Question:
I am developing a website in which a am facing height auto problem .here is my <URL> ,where you can see the problem on left side menu when i click on "Dentists" category the sliding menu goes down but page height is not increasing auto as well.i kept height auto of my page still its not working.
if anyone have this solution then let me know as soon as possible ?
Here is my code which i am using for it :
'''
<script type='text/javascript' src='js/jquery.cookie.js'></script>
<script type='text/javascript' src='js/jquery.hoverIntent.minified.js'></script>
<script type='text/javascript' src='js/jquery.dcjqaccordion.2.7.min.js'></script>
<script type="text/javascript">
$(document).ready(function($){
$('#accordion-1').dcAccordion({
eventType: 'click',
autoClose: true,
saveState: true,
disableLink: true,
speed: 'slow',
showCount: true,
autoExpand: true,
cookie : 'dcjq-accordion-1',
classExpand : 'dcjq-current-parent'
});
$('#accordion-2').dcAccordion({
eventType: 'click',
autoClose: false,
saveState: true,
disableLink: true,
speed: 'fast',
classActive: 'test',
showCount: true
});
$('#accordion-3').dcAccordion({
eventType: 'click',
autoClose: false,
saveState: false,
disableLink: false,
showCount: false,
speed: 'slow'
});
$('#accordion-4').dcAccordion({
eventType: 'hover',
autoClose: true,
saveState: true,
disableLink: true,
menuClose: false,
speed: 'slow',
showCount: true
});
$('#accordion-5').dcAccordion({
eventType: 'hover',
autoClose: false,
saveState: true,
disableLink: true,
menuClose: true,
speed: 'fast',
showCount: true
});
$('#accordion-6').dcAccordion({
eventType: 'hover',
autoClose: false,
saveState: false,
disableLink: false,
showCount: false,
menuClose: true,
speed: 'slow'
});
});
</script>
<link href="css/skins/graphite.css" rel="stylesheet" type="text/css" />
<?php
/****code for category list in feft menu*******/
$default = array('table' => 'category',
'fields' => '*',
'order' => 'CategoryId',
'sort' => 'ASC',
'limit' => "999999");
$arryfirst=$CommonObj->select($default);
?>
<div id="whole_category1">
<div class="graphite demo-container">
<ul class="accordion" id="accordion-1">
<?php if(!empty($arryfirst))
{
foreach($arryfirst as $row1)
{
$catid = $row1['category']['CategoryId'];
$actname = $row1['category']['Category'];
?>
<li><a href="ProductHome.php?catid=<?php echo $catid; ?>"><?php echo $actname ; ?></a>
<ul>
<?php $default2 = array('table' => 'subcategory',
'fields' => '*',
'condition' => "CategoryId='$catid'",
'order' => 'CategoryId',
'limit' => "999999");
$arry2=$CommonObj->select($default2);
if(!empty($arry2))
{
foreach($arry2 as $row2)
{
$sbcatid = $row2['subcategory']['SubCategoryId'];
$sbctname = $row2['subcategory']['SubCategoryName'];
?>
<li ><a style="padding-bottom: 6px;padding-top: 5px;" href="ProductHome.php?sbcatid=<?php echo $sbcatid; ?>"> <?php echo $sbctname; ?></a></li>
<?php } } ?>
</ul></li>
<?php }
} ?>
</ul>
</div>
<!-- <div class="sidebg2"></div>-->
</div>
'''
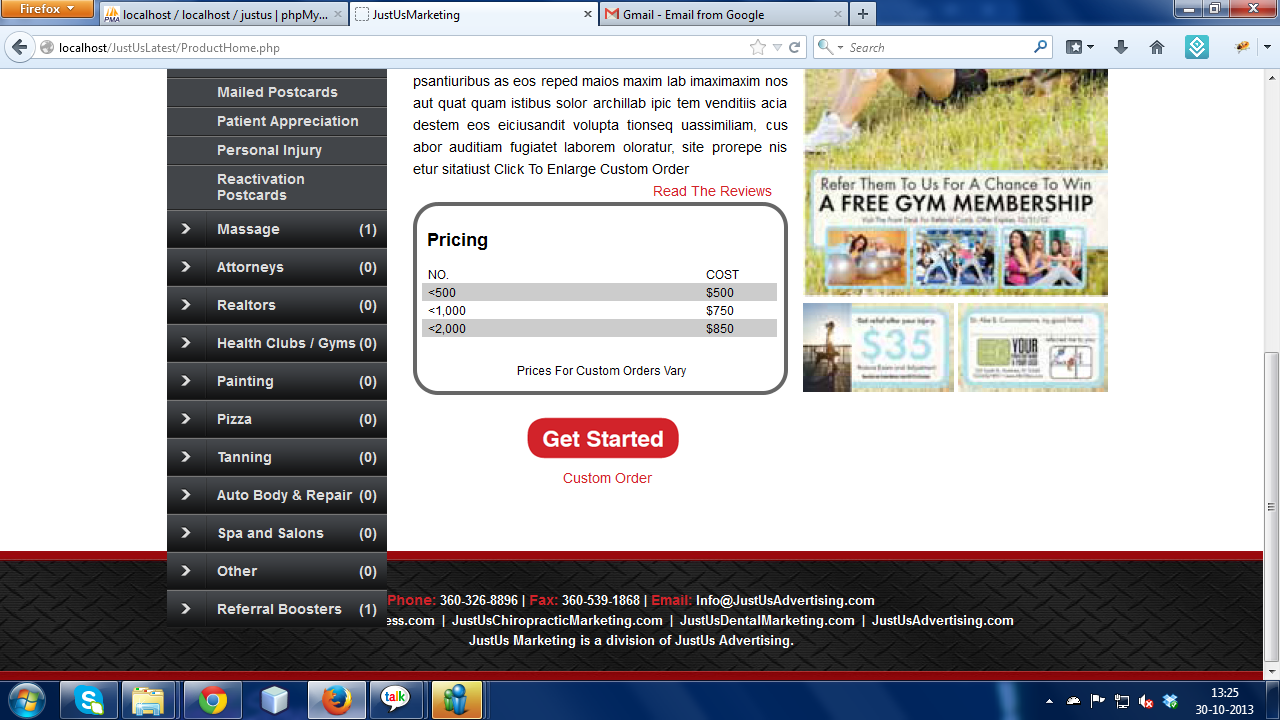
Answer: Remove height attribute from .demo-container